Group 1:
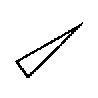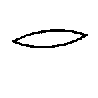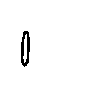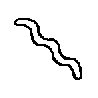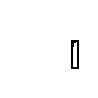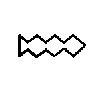
Group 2:
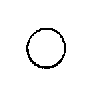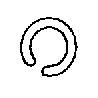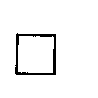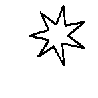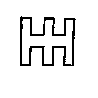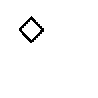
Rule separating the two groups: Thin elongated convex hull vs. compact convex hull.
Concepts: convex_hull, elongated_compact
Comments: All examples in this Bongard Problem are shape outlines.
Author: Mikhail M. Bongard
Reference: M. M. Bongard, Pattern Recognition, Spartan Books, 1970, p. 217.